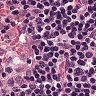
Metastatic tissue present: no